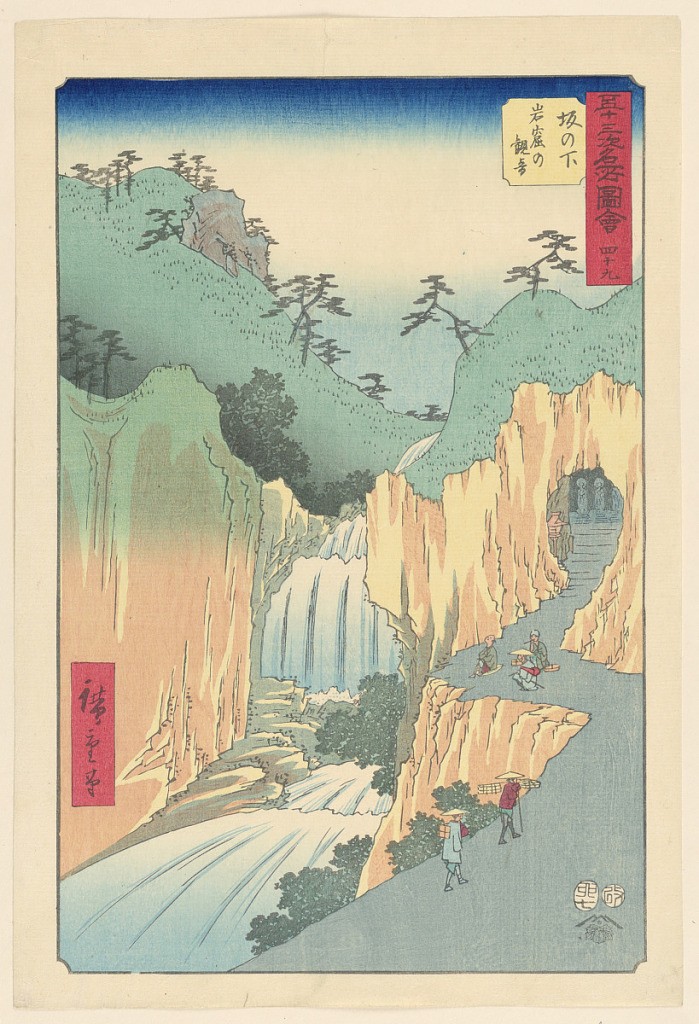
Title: Sakanoshita: The Kannon in the Cave (Sakanoshita, Gankutsu no Kannon) From the 53 Stations of the Tokaido
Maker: Ando Hiroshige, Japanese, 1797–1858
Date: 1797-1858
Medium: Woodblock print in colored ink on paper
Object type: Print
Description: Here the scene depicts men approaching a cave. Three other men are already kneeling in prayer. Alongside the cave is an impressive waterfall.